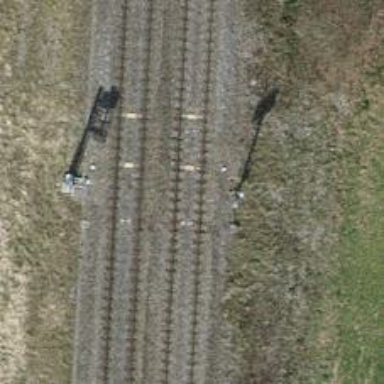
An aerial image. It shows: Railway signal.